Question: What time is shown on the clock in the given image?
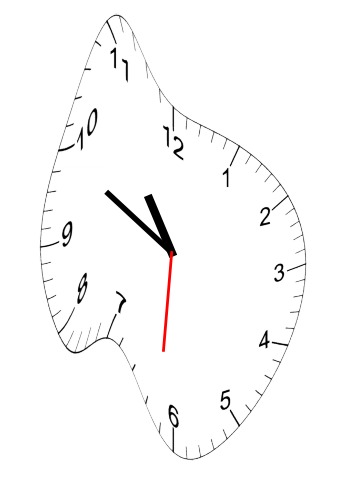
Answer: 10:49:31